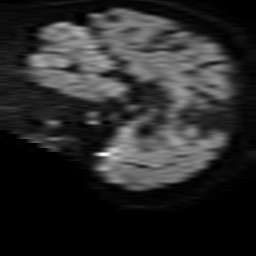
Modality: TRACE
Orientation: sagittal
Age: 76
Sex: female
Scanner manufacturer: philips
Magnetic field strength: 1.5 T
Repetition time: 3.686 s
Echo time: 0.09411 s